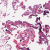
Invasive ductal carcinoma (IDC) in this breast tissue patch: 0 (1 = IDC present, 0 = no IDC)